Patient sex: F
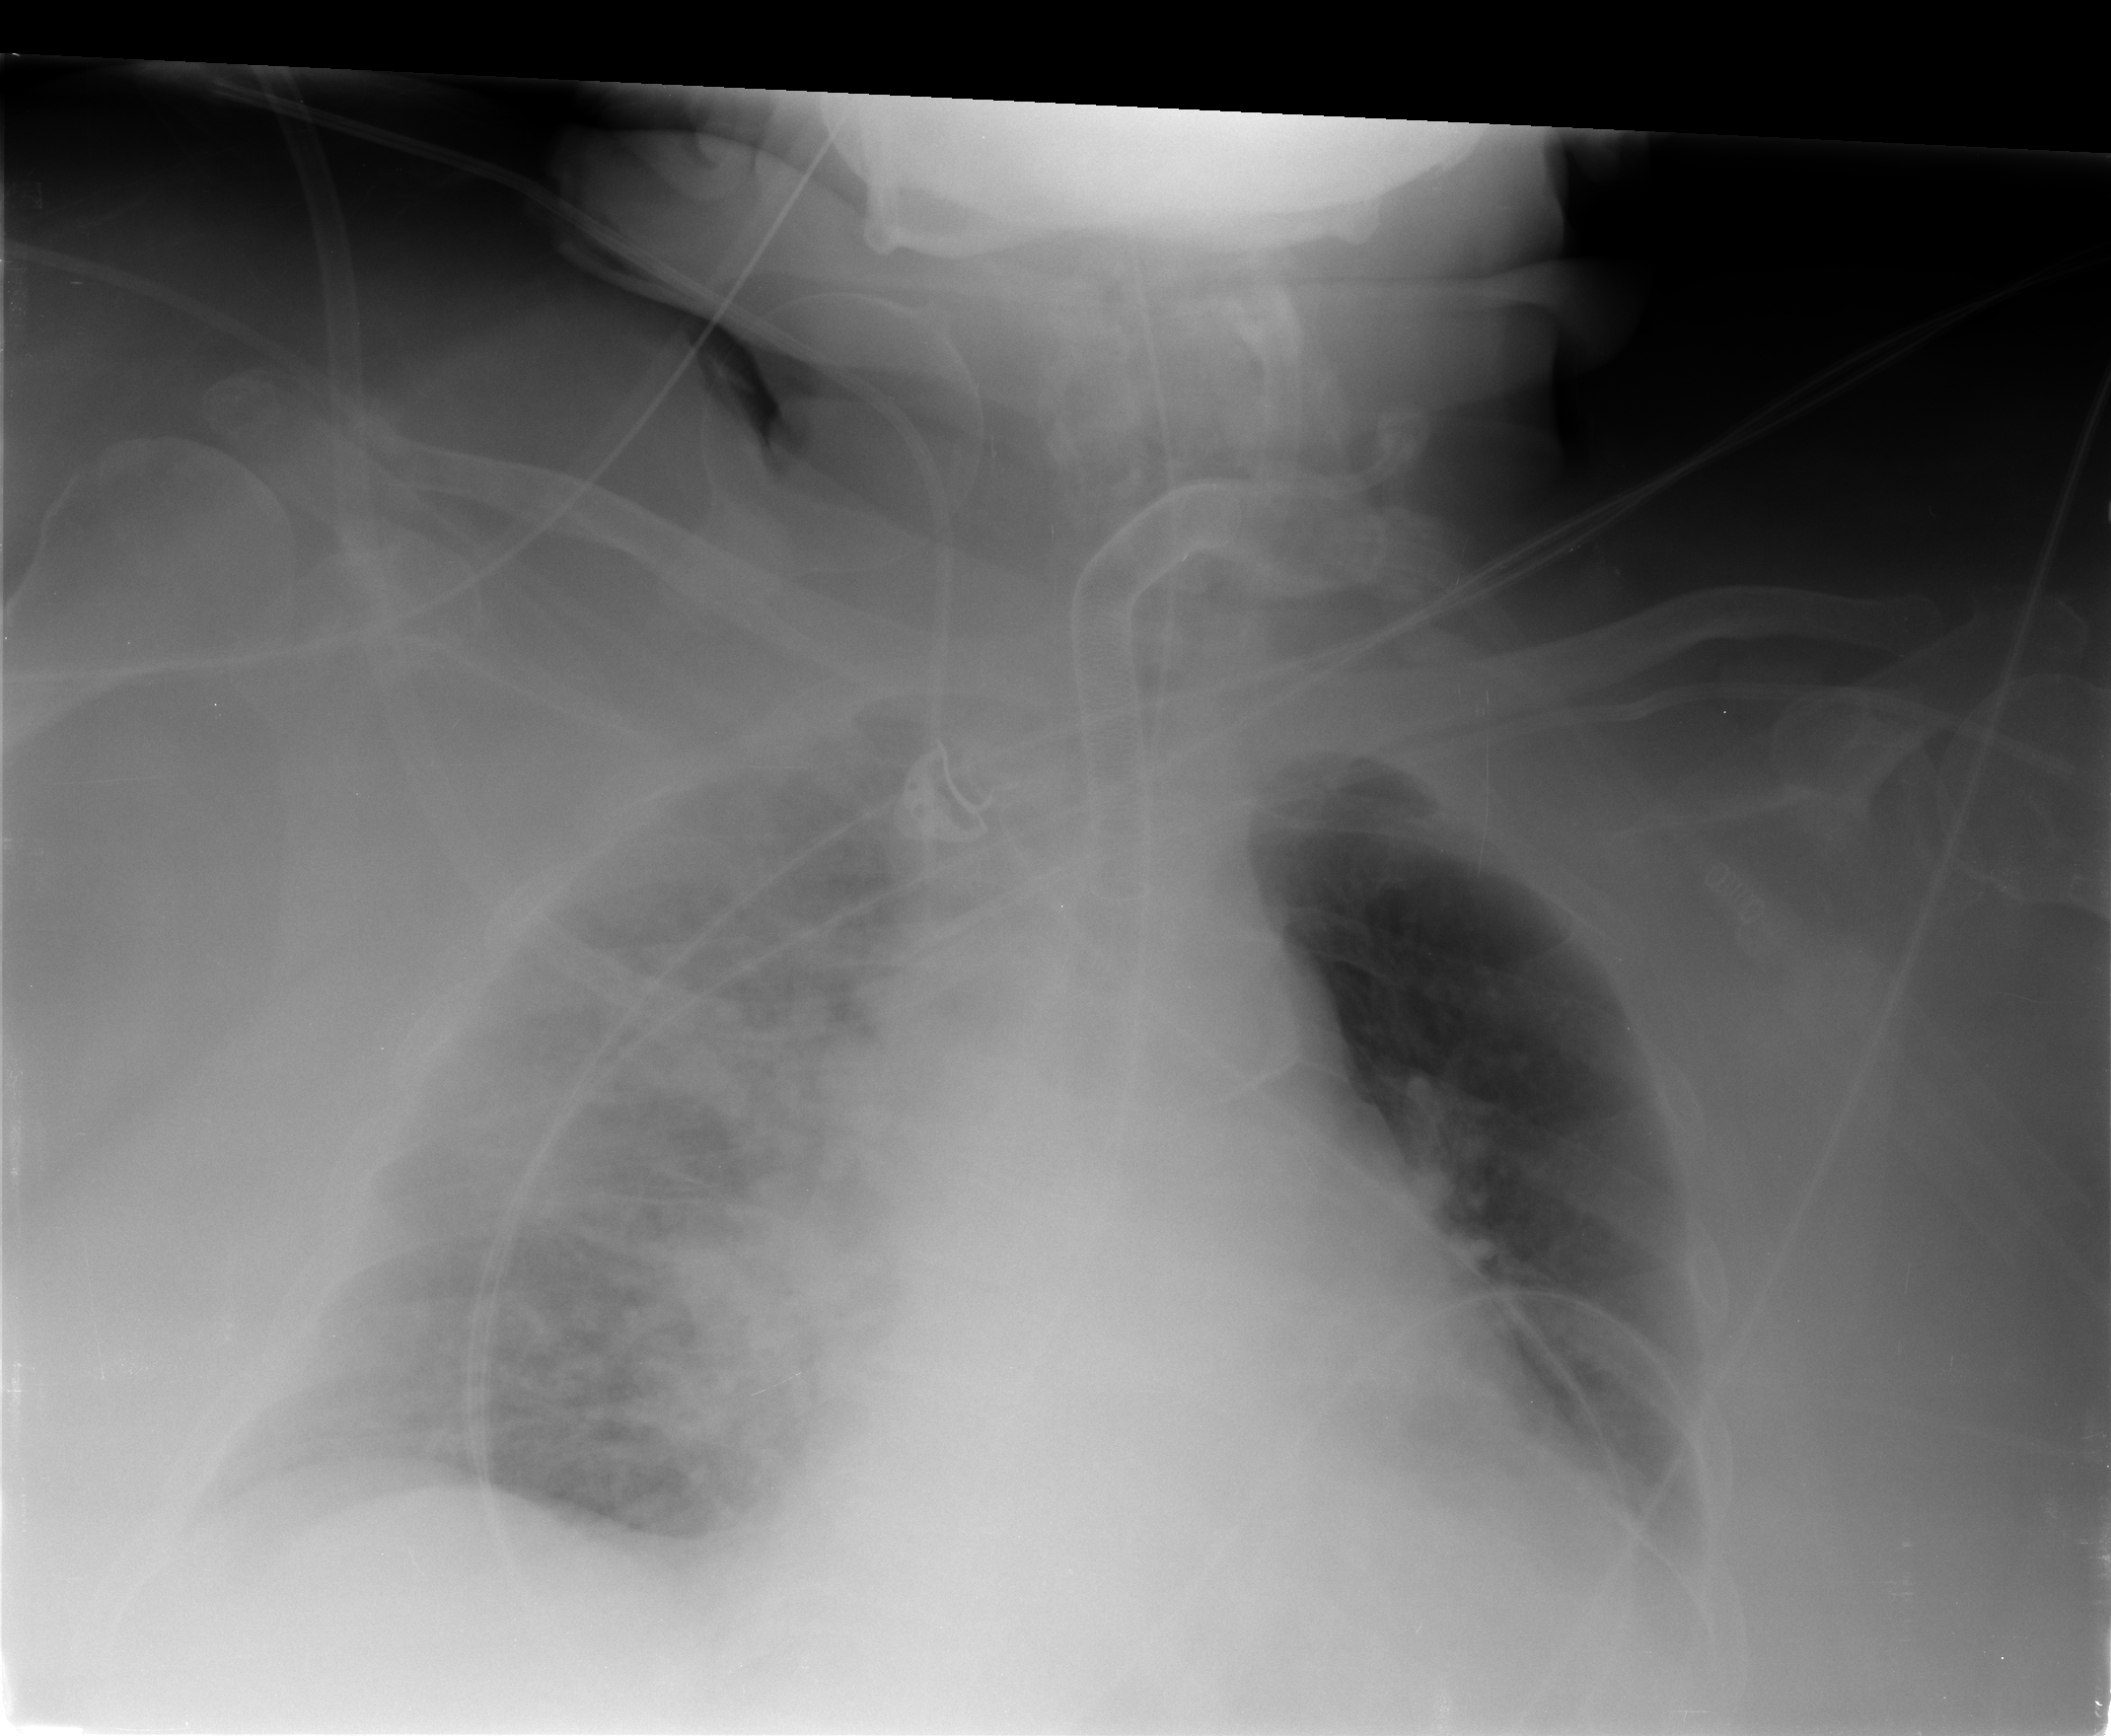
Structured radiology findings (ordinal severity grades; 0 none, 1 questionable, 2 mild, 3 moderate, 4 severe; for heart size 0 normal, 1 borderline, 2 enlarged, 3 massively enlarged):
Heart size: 2
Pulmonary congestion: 1
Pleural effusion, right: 0
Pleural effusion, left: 1
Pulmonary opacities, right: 4
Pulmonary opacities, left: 1
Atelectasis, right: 3
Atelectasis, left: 1